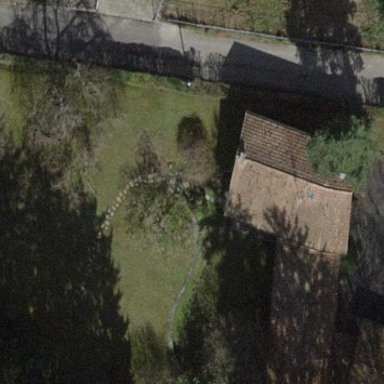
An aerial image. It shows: Garden surrounded by fence.